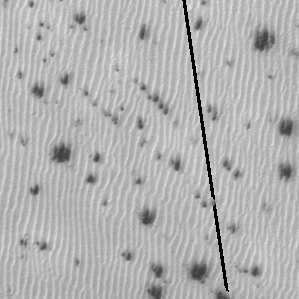
Label: frost